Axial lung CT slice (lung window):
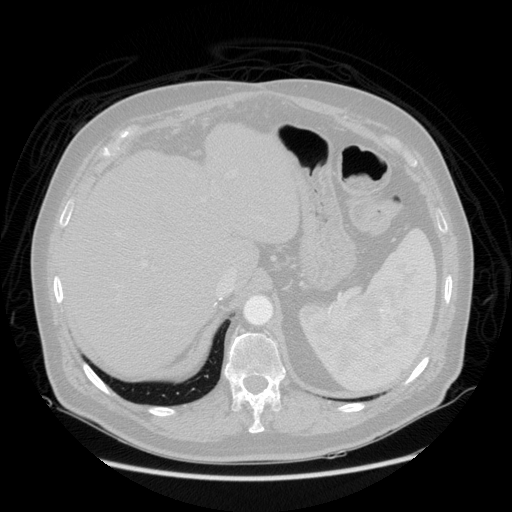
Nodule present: no